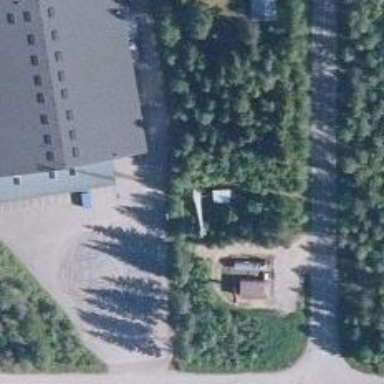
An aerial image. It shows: Communication mast tower.